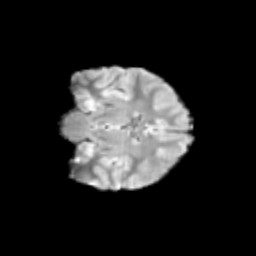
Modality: T2w
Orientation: coronal
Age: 11
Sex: female
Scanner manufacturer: siemens
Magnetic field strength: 3 T
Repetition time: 3.8 s
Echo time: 0.07 s